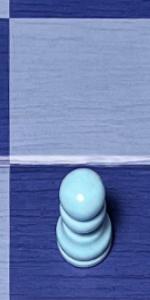
Label: Pawn_White